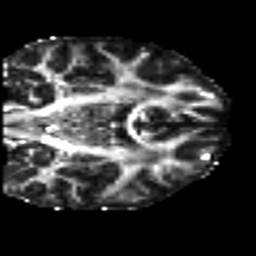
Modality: FA
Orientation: coronal
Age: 21
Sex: female
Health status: healthy
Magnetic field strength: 3 T
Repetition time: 8.4 s
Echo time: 0.0926 s